Field crop: maize
Growth stage: 2
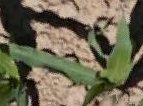
Species: maize